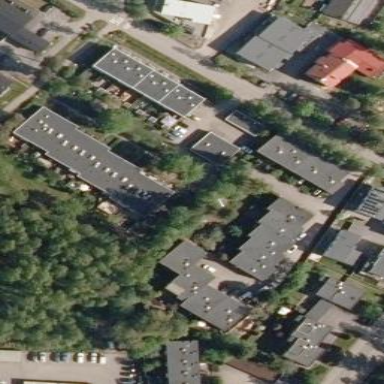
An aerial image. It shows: Residential building designed as terrace.